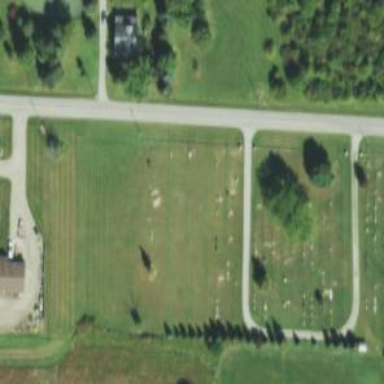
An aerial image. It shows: Grave yard.